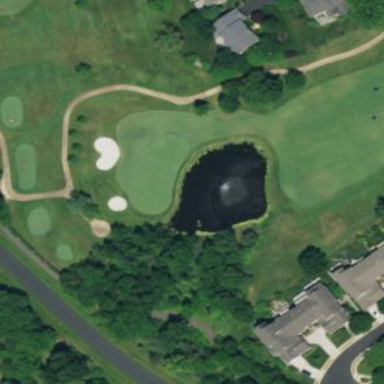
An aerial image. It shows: Water hazard on golf course. The hazard is natural water feature.